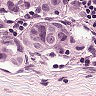
Metastatic tissue present: yes